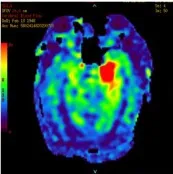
(A-D): Brain MRI of the patient at the onset. (D) arterial spin labeling (ASL). ASL images showed left dominant asymmetric hippocampus cerebral blood flow increase (D).
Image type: radiology (mri)